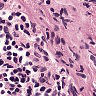
Metastatic tissue present: no